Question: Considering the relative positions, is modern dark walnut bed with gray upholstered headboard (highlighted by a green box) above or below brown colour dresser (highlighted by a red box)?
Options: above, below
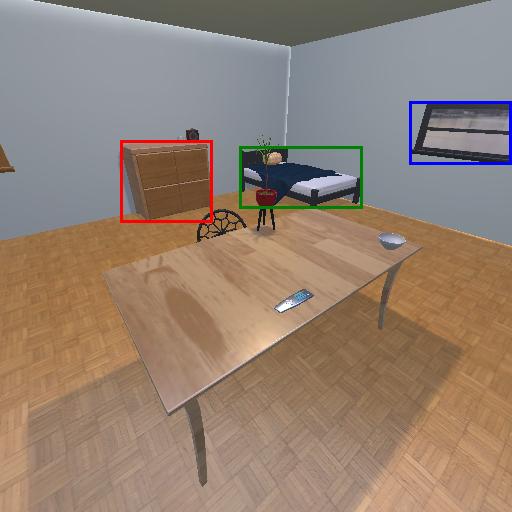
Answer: above